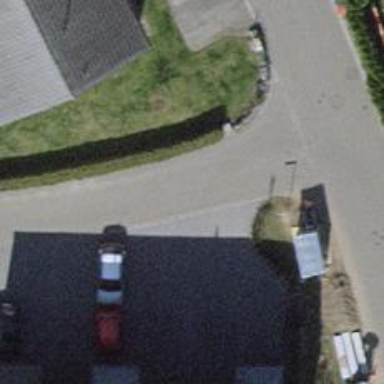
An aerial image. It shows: Residential road.